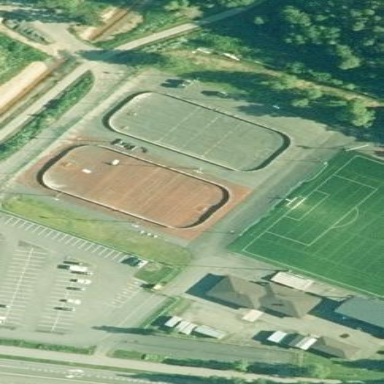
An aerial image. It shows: Tennis court on the leisure land pitch.